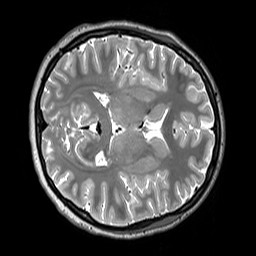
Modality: T2w
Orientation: axial
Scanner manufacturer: siemens
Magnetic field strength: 3 T
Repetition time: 3.2 s
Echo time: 0.406 s